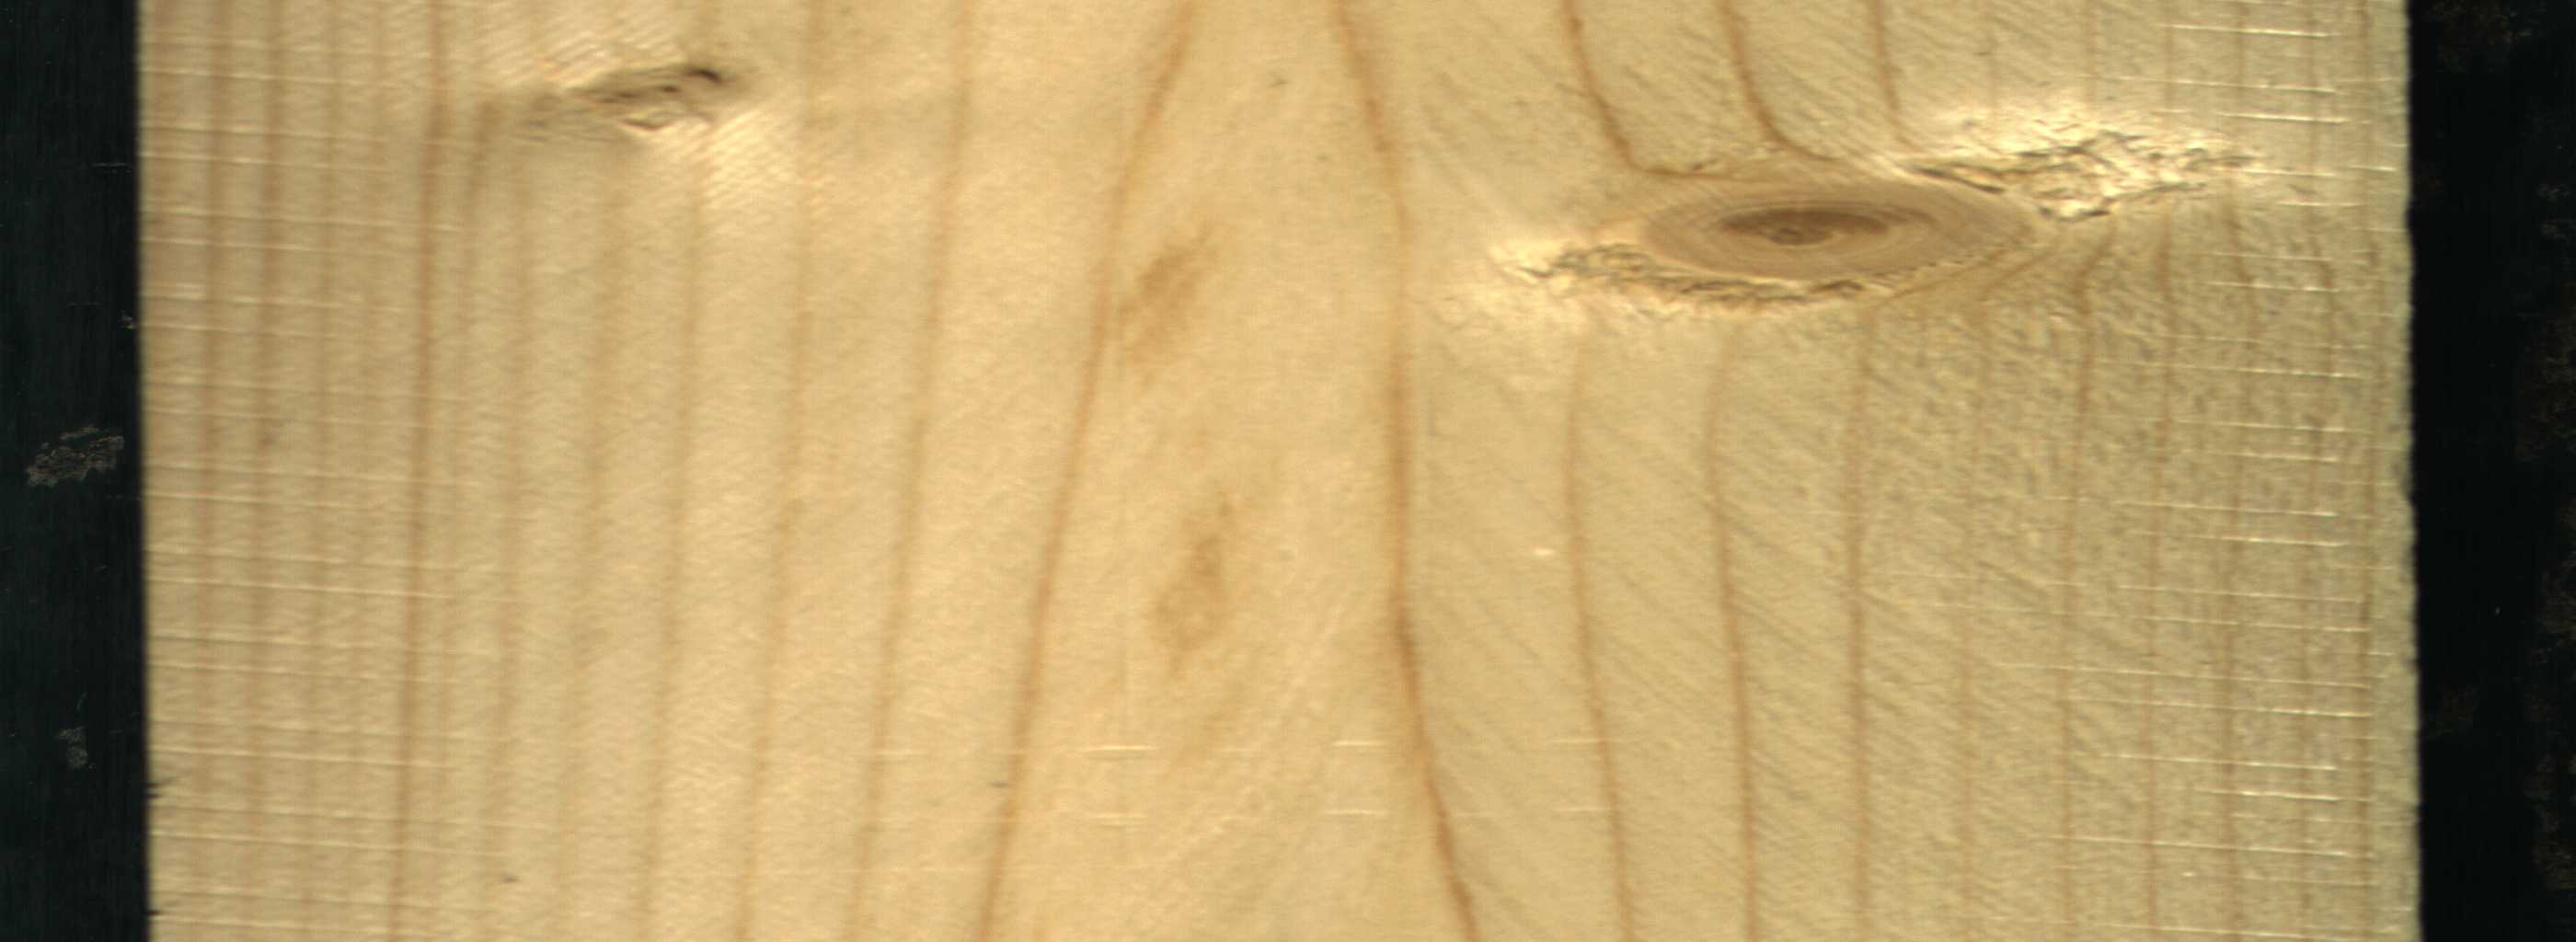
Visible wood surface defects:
Live_Knot
Live_Knot